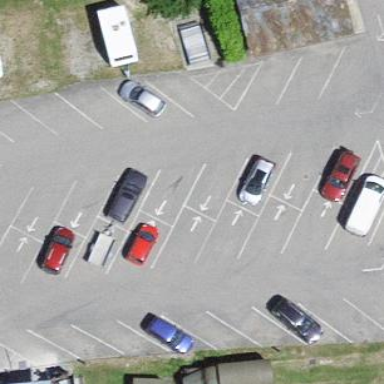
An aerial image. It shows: Parking area with asphalt surface.